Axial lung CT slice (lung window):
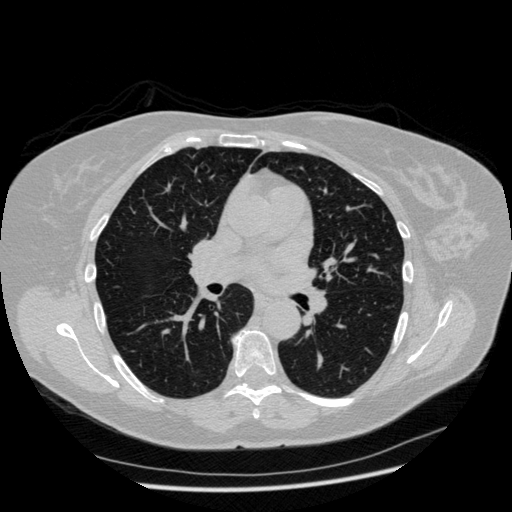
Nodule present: no